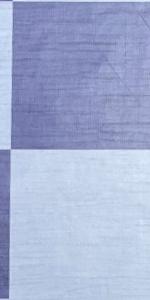
Label: Empty